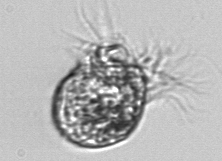
Label: Pelagostrobilidium